Question: I have a MySQL table with the following structure:

I want a query that would receive a group of 'uid's (or a single 'uid') and then check for their existence in a closed group under a specific mid. If they exist, the query should return the 'mid' under which they exist. For example in the table above:
'''
('chuks.obima', 'crackhead') should return '2
('vweetah','crackhead') should return '1'
('vweetah','crackhead','chuks.obima') should return 3
('crackhead') should return an empty result
'''
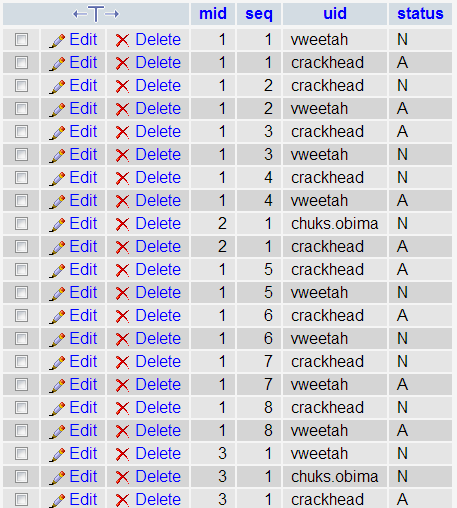
Answer: I think you need something like this:
'''
SELECT mid
FROM your_table
WHERE uid in ('favour','crackhead','charisma')
GROUP BY mid
HAVING COUNT(*)=3
'''
based on your second example, this is what you are looking for:
'''
SELECT mid
FROM your_table
WHERE uid in ('vweetah', 'crackhead')
GROUP BY mid
HAVING
COUNT(distinct uid)=
(select count(*)
from (select 'vweetah' union select 'crackhead') s)
'''
or you can just substitute last subquery with the number of elements you are looking for, e.g. 'HAVING COUNT(distinct uid) = 2'
: now i understand exactly what you are looking for. This should give you the correct results:
'''
SELECT your_table.mid, s.tot_count, count(distinct uid)
FROM
your_table inner join
(select mid, seq, count(distinct uid) tot_count from your_table group by mid, seq) s
on your_table.mid = s.mid and your_table.seq=s.seq
WHERE your_table.uid in ('crackhead')
GROUP BY your_table.mid
HAVING COUNT(distinct uid)=s.tot_count AND COUNT(distinct uid)=1
'''
where the last count is equal to the number of elements you are looking for. This could be simplified like this:
'''
SELECT your_table.mid
FROM your_table
GROUP BY your_table.mid
HAVING
count(distinct uid)=
count(distinct case when your_table.uid in ('vweetah','crackhead','chuks.obima') then your_table.uid end)
and count(distinct uid)=3
'''
If the group is to considered closed if all uid are under the same 'seq', you also have to modify group by with: 'group by your_table.mid, your_table.seq' and your select with 'SELECT distinct your_table.mid'